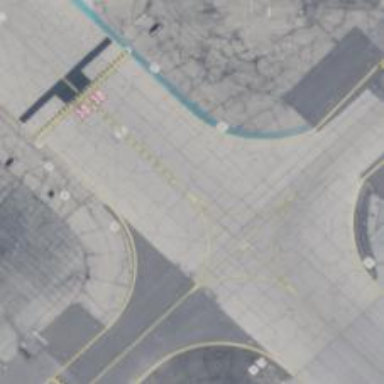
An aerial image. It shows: Image of taxiway at airport.